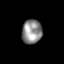
Tissue: skin
Cell type: Fibroblasts
Senescence score: 0.7426
Nuclear area (px): 476
Mean DAPI intensity: 141.359